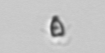
Label: Pyramimonas